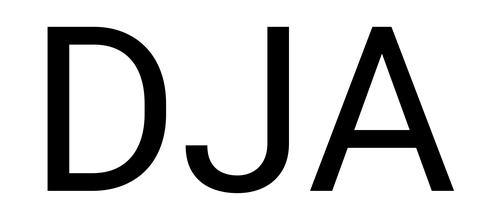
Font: Roboto_Regular